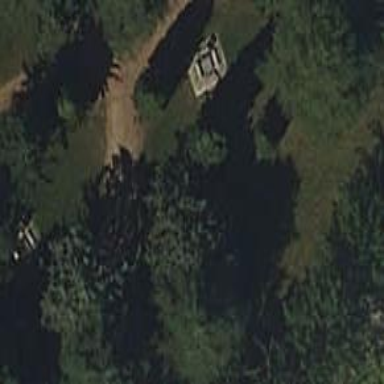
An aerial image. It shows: Picnic table located in leisure land area.